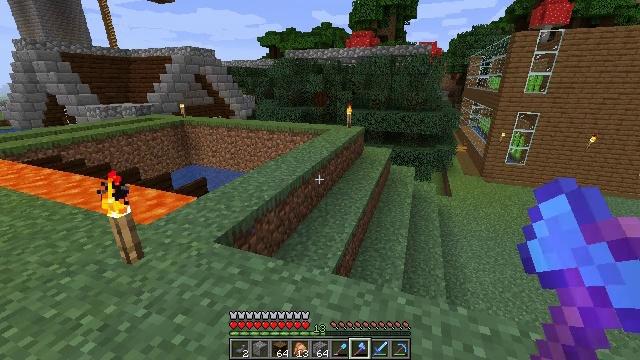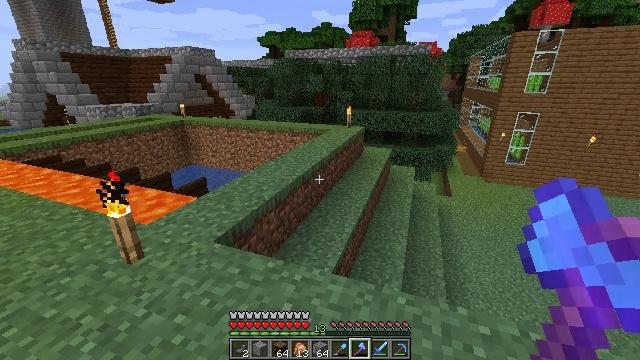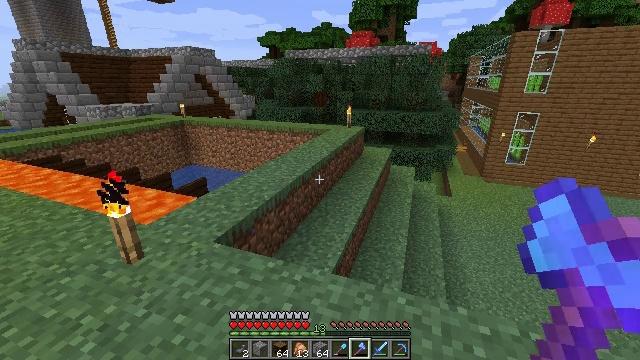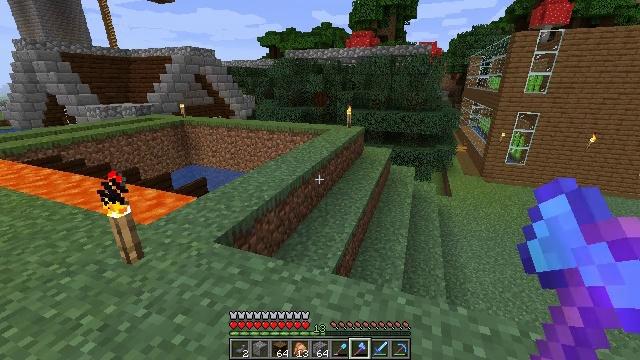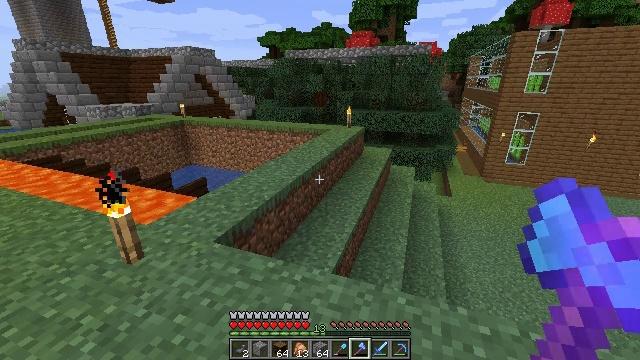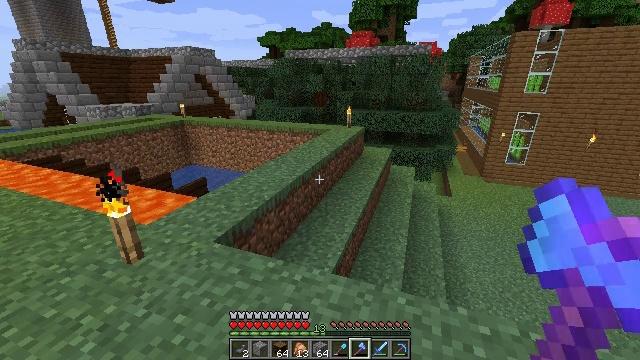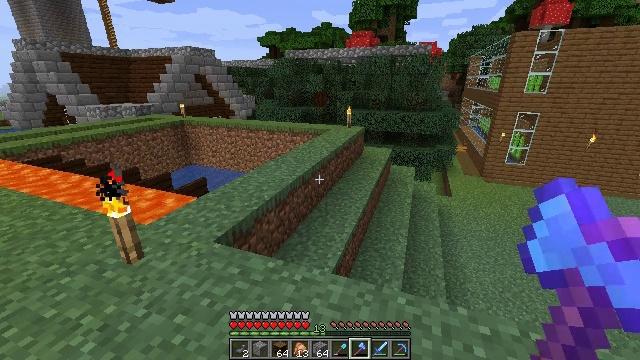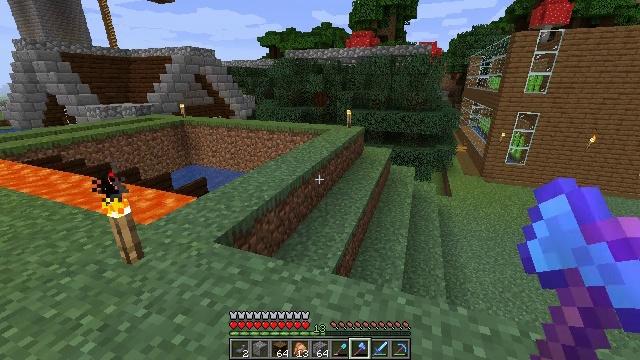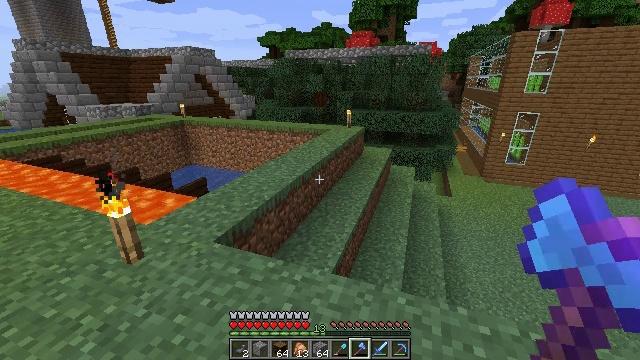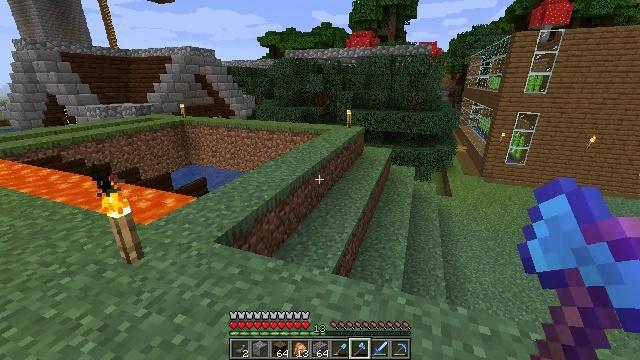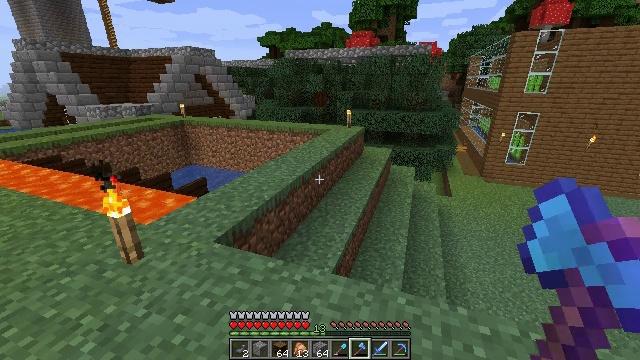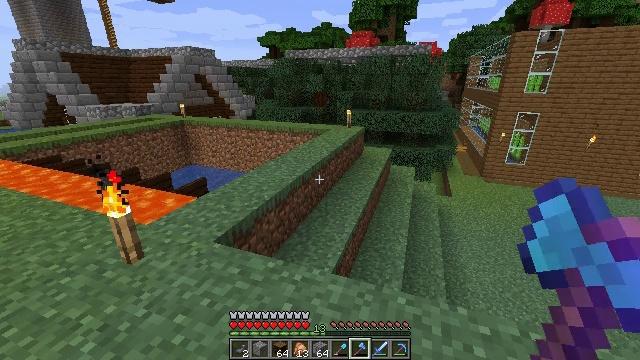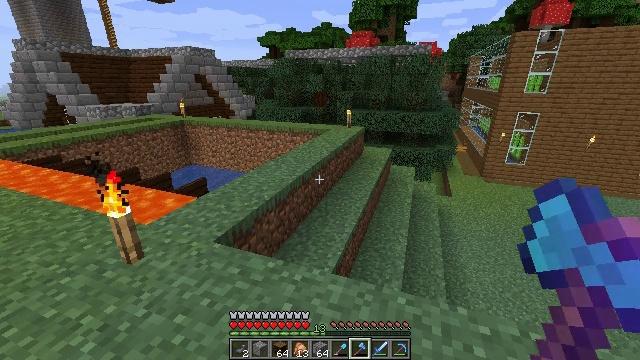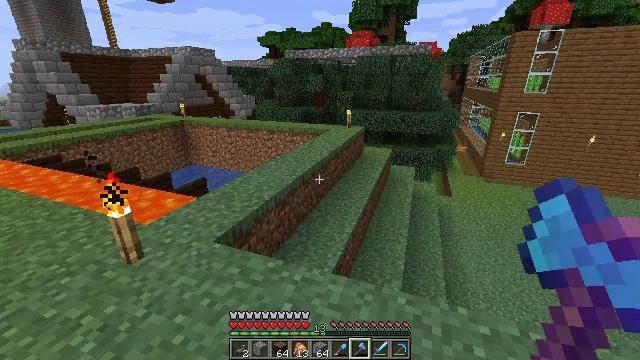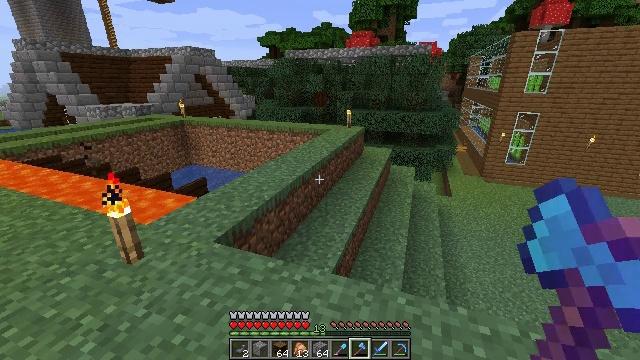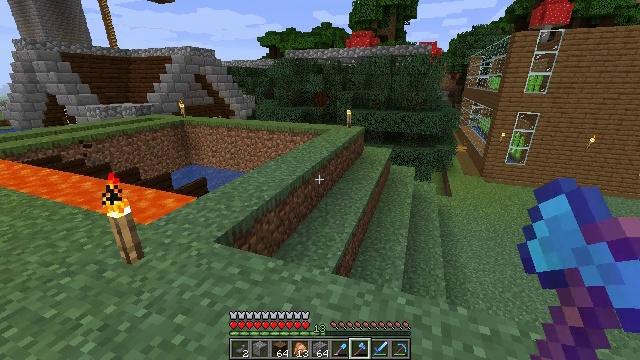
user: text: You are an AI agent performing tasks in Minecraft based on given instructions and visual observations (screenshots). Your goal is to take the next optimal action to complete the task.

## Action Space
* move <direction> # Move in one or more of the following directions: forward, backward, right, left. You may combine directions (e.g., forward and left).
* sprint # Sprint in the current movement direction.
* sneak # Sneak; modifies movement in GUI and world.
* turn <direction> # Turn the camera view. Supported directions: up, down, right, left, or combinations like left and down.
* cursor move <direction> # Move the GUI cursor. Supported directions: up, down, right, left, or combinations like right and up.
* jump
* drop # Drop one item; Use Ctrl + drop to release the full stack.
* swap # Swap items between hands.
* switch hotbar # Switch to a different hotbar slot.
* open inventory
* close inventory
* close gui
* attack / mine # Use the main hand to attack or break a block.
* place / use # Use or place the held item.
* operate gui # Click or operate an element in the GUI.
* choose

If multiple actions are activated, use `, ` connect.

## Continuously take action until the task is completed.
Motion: motion action
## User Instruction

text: Break the mature wheat plants.
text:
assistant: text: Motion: no_op
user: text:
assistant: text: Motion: no_op
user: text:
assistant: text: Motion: no_op
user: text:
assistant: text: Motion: no_op
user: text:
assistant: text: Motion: no_op
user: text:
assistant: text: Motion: no_op
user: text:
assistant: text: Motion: no_op
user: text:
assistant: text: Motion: no_op
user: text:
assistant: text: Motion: no_op
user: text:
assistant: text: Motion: no_op
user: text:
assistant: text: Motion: no_op
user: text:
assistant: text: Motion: no_op
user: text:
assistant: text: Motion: no_op
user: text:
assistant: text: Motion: no_op
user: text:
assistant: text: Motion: no_op
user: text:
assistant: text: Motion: no_op
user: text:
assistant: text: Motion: no_op
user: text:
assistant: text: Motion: no_op
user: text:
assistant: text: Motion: no_op
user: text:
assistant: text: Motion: no_op
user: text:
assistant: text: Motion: no_op
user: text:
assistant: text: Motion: no_op
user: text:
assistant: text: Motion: no_op
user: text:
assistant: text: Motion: no_op
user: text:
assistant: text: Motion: no_op
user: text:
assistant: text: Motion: no_op
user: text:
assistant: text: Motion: no_op
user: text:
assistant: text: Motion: no_op
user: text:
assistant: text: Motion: no_op
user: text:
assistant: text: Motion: no_op